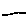
Label: line